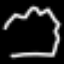
Label: octagon